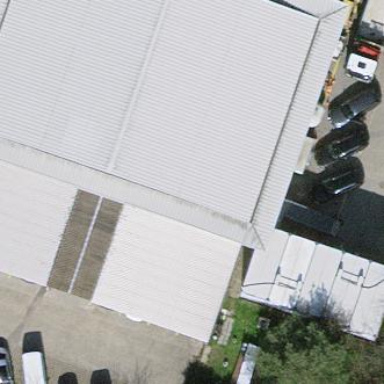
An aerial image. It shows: Industrial building.